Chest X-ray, AP view. Patient: 76 years old, sex M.
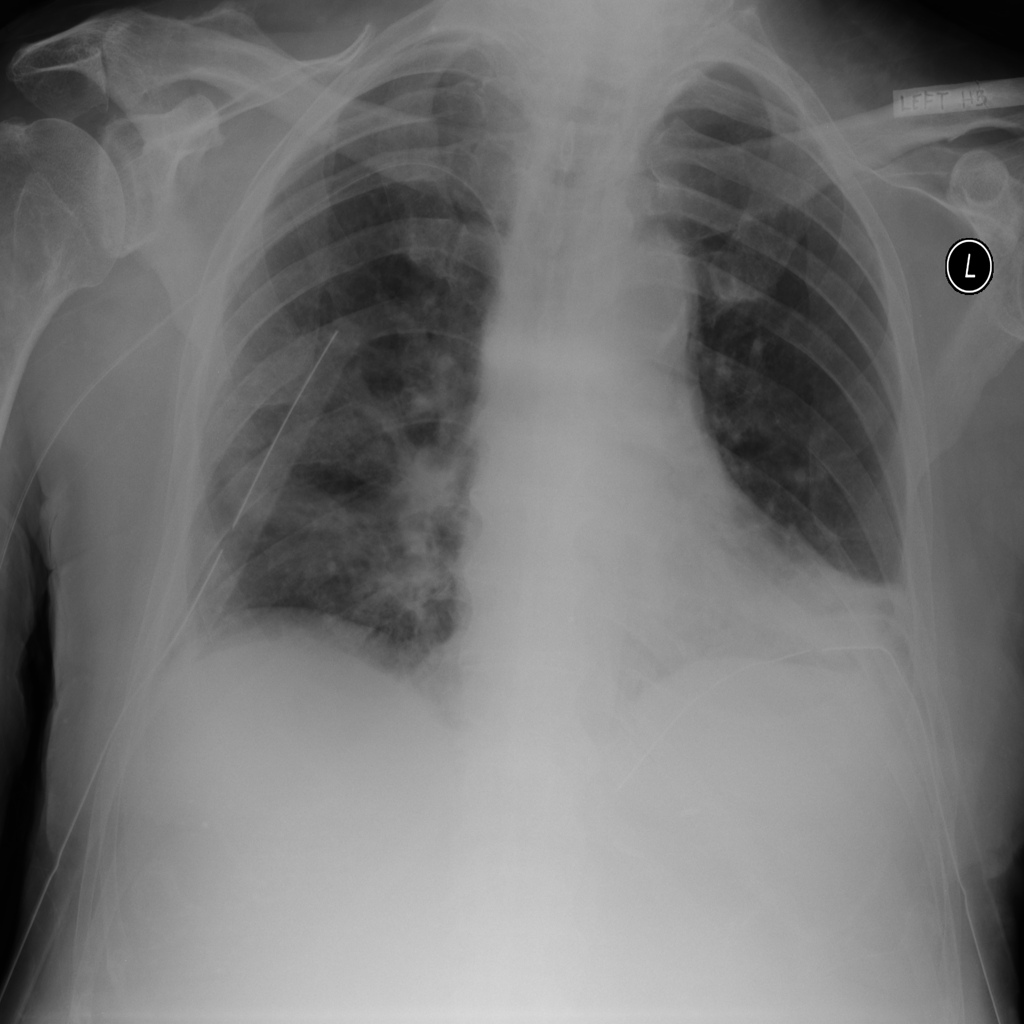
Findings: Atelectasis, Infiltration